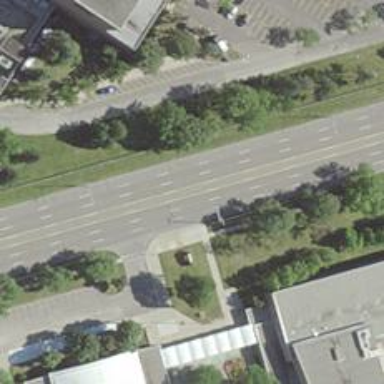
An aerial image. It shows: Secondary road with asphalt surface.